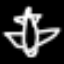
Label: airplane